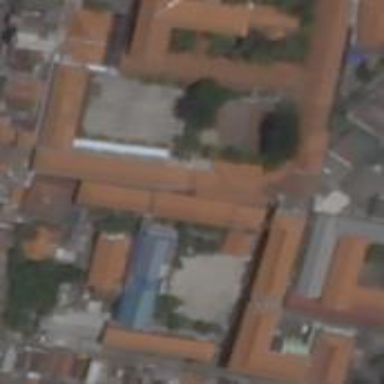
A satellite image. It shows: School.